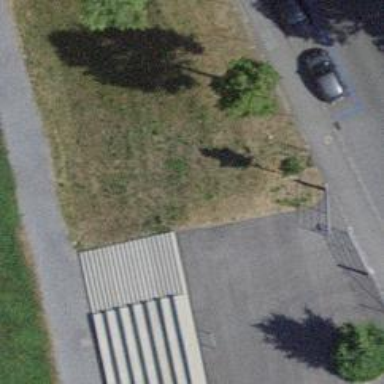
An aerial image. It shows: Set of steps on the road.